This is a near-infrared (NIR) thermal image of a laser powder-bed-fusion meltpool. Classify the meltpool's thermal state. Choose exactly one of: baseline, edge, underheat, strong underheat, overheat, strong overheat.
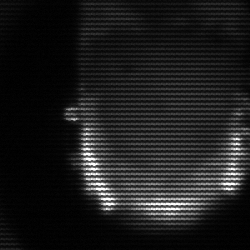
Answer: baseline